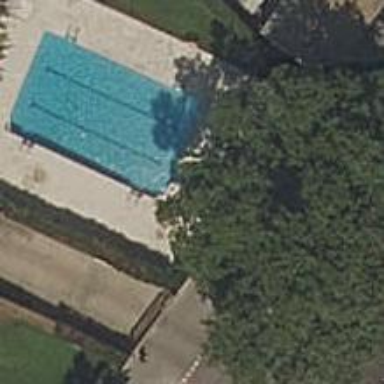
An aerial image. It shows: Swimming pool located in leisure land.